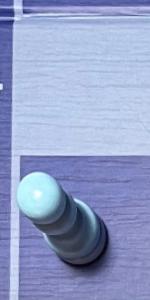
Label: Pawn_White